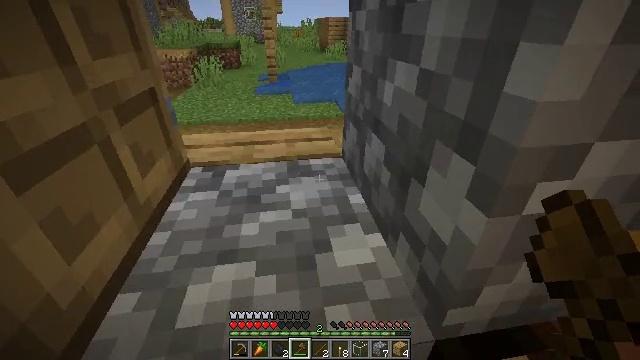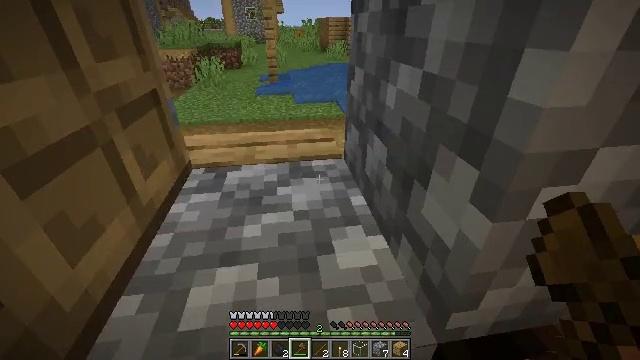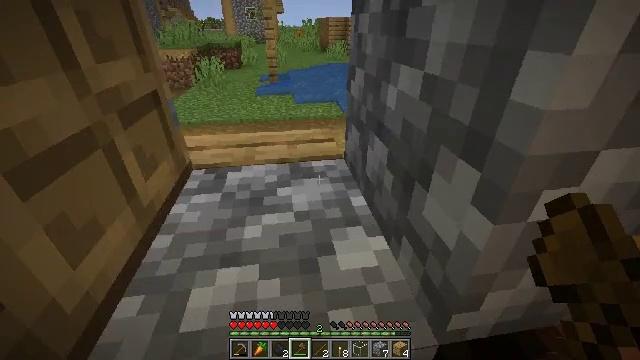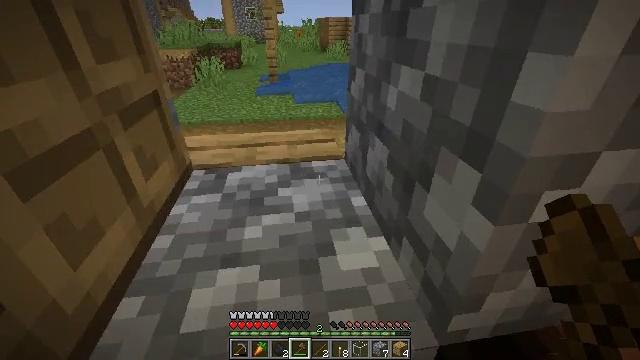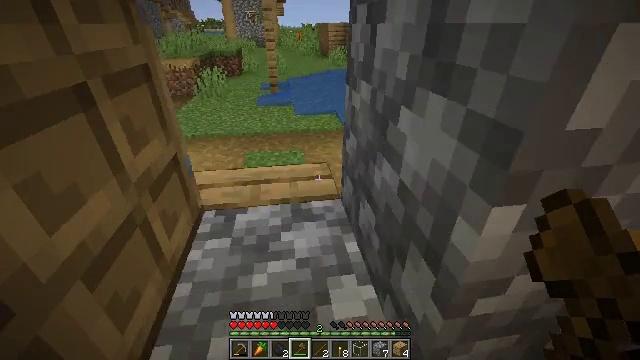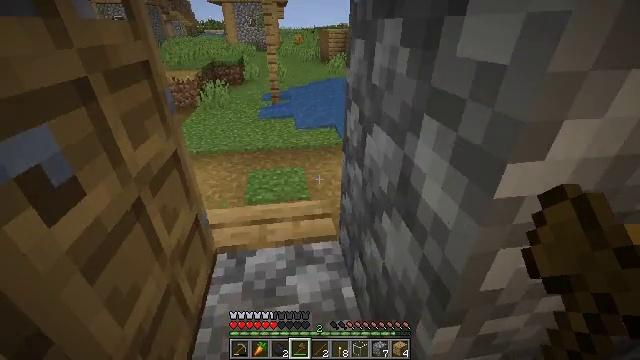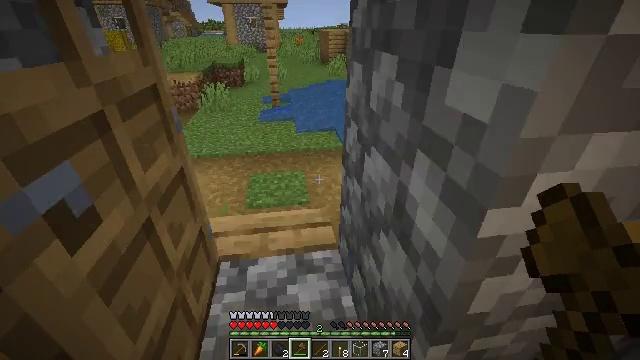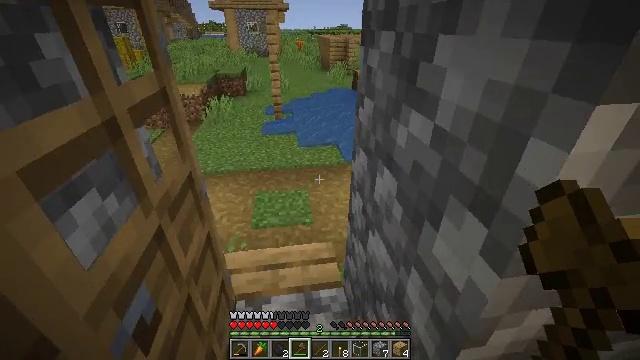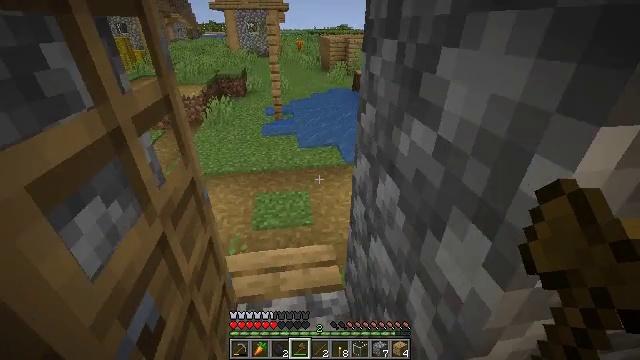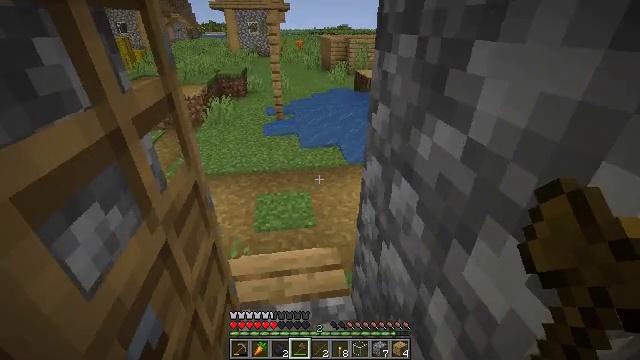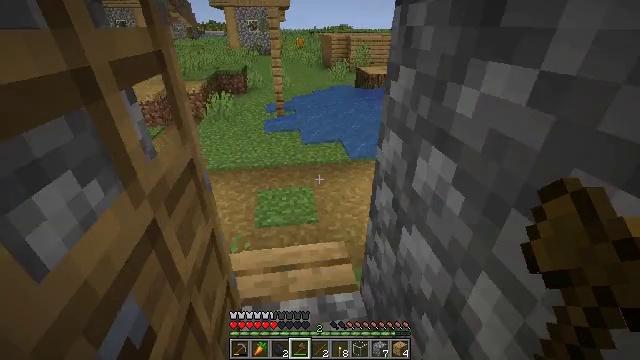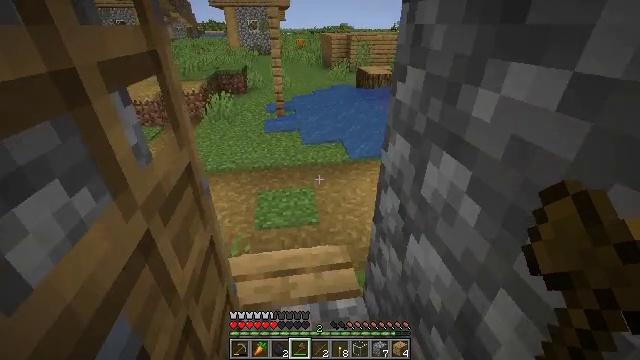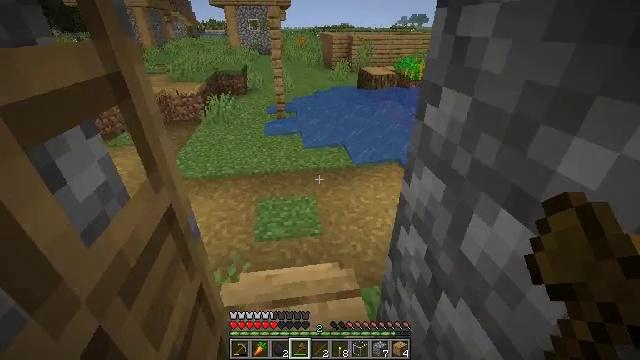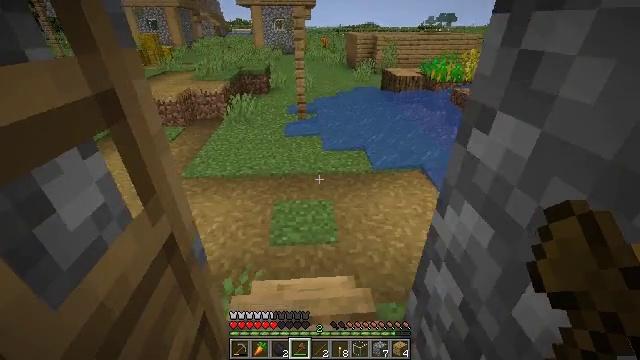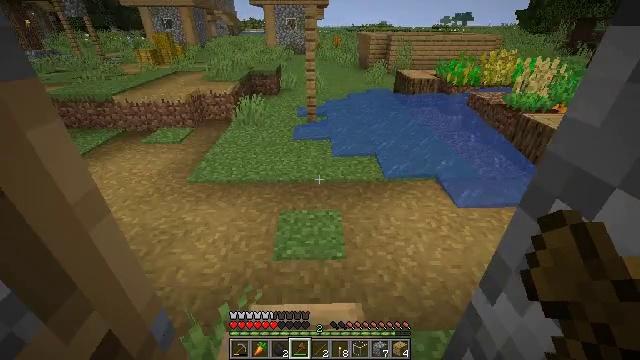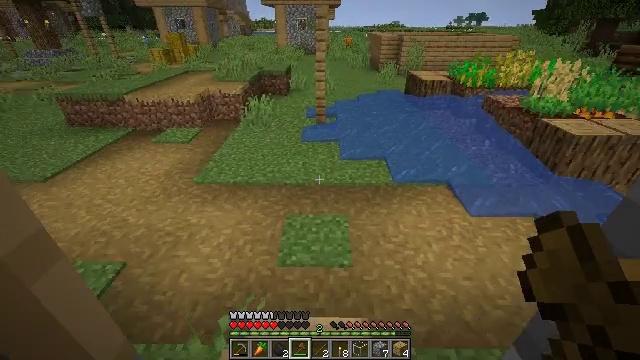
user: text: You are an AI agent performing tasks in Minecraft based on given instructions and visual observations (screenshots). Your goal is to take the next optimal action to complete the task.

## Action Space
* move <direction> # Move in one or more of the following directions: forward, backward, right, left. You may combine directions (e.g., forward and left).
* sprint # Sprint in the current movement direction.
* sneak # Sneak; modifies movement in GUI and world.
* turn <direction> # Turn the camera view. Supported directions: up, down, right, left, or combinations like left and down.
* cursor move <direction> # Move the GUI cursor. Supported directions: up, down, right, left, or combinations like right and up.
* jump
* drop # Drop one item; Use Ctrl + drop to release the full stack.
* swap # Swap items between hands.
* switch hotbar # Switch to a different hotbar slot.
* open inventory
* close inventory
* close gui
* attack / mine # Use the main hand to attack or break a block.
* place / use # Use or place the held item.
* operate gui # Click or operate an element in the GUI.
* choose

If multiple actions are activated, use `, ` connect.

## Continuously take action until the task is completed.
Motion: motion action
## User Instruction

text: Gather some oak planks.
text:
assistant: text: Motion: move forward and move right
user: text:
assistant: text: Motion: move forward and move right
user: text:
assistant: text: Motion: move forward
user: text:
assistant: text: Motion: move forward and move left, jump
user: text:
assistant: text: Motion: move forward and move left, jump
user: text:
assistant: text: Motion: move forward and move left, jump
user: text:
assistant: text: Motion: move forward and move left, jump
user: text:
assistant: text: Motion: move forward
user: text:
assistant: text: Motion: no_op
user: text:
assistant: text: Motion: move forward
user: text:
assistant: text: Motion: move forward
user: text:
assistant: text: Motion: move forward
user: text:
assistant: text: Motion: move forward, turn left
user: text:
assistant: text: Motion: move forward, turn left
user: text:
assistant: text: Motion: move forward, turn left
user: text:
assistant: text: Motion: move forward, turn left
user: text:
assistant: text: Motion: move forward, turn left
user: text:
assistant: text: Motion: move forward, turn left
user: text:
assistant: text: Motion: move forward, turn left
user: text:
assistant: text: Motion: move forward
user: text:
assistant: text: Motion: move forward
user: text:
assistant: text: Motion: move forward, turn up
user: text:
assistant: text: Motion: move forward, turn right and up
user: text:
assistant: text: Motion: move forward
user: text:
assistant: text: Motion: move forward
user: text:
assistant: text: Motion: move forward
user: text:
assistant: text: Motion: move forward
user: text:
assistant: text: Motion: move forward
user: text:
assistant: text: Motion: move forward
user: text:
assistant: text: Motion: move forward, turn left